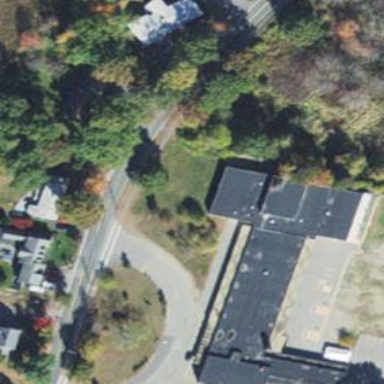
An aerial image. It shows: School building.